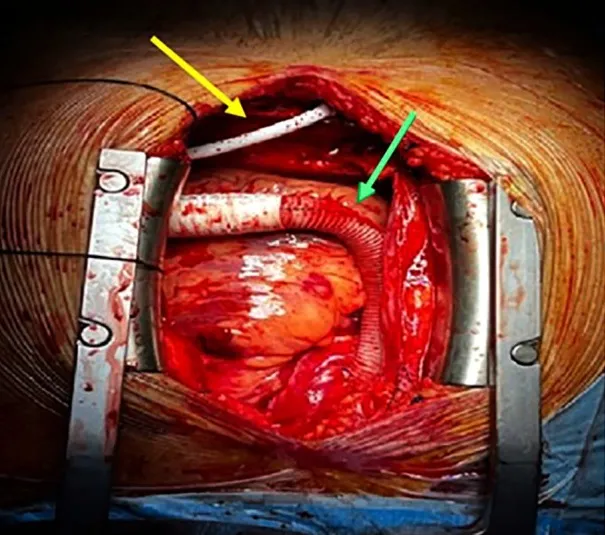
Implantation of HeartMate 3. LVAD, LVAD HM3 outflow graft (green arrow), and LVAD HM3 driveline cable (yellow arrow). LVAD, left ventricular assist device.
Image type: medical_photograph (other_medical_photograph)